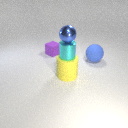
large yellow rubber cylinder below small cyan metal cylinder